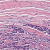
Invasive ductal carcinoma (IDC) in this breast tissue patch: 1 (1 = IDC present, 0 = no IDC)